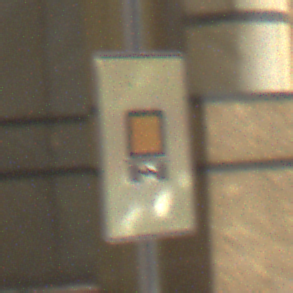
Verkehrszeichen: KennzeichnungspflichtigeFahrzeugeGefaehrlicheGueterOhnePfeilsymbol
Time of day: MorningAfternoon
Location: Outdoor (Urban)
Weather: PartlyCloudy
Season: NotSpecified
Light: Natural